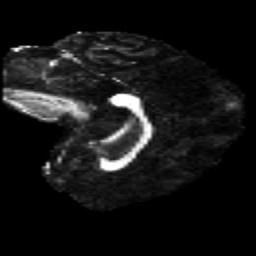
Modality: FA
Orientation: sagittal
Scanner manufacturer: ge
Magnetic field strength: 3 T
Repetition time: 8.8 s
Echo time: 0.085 s